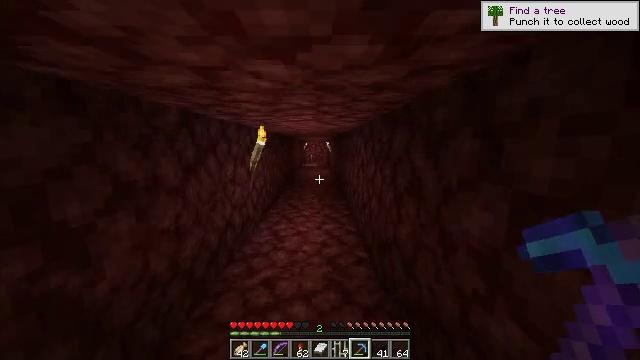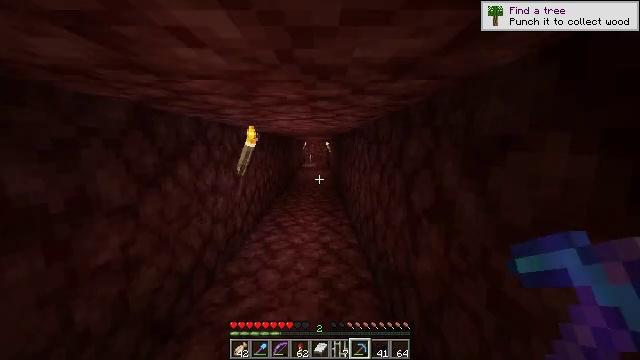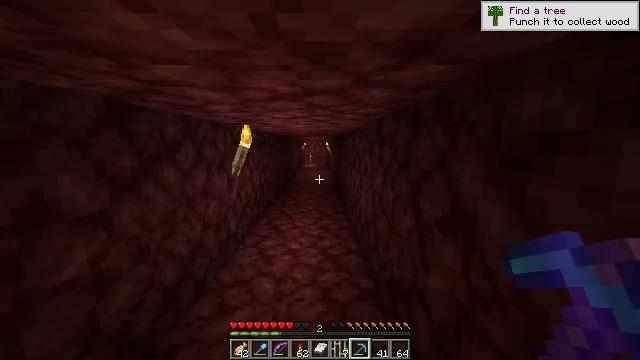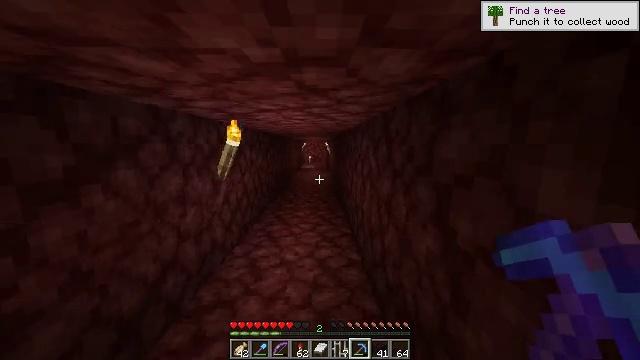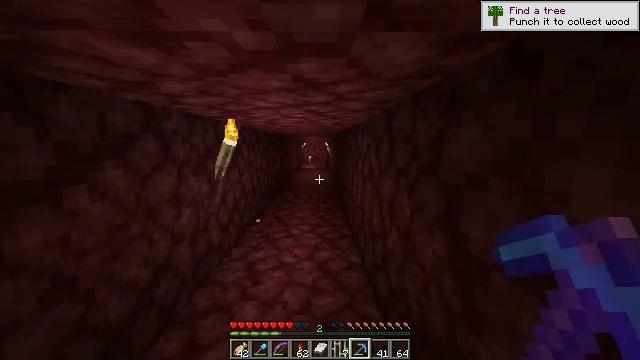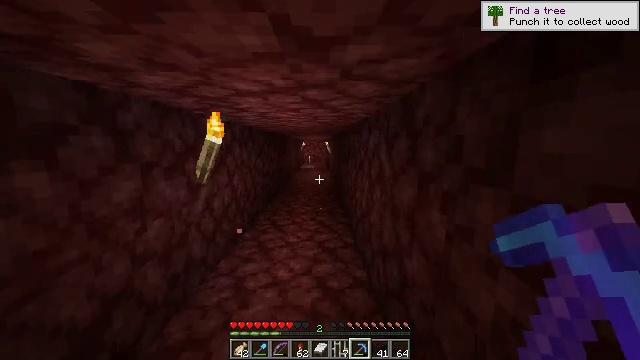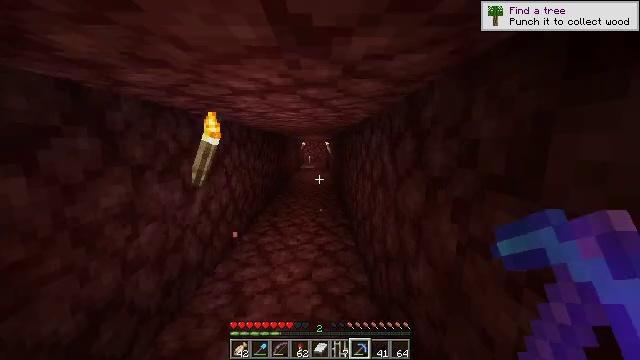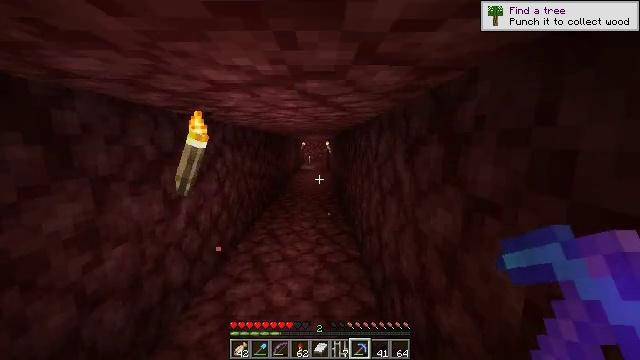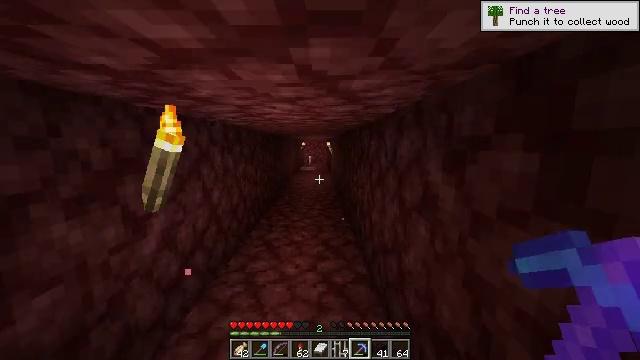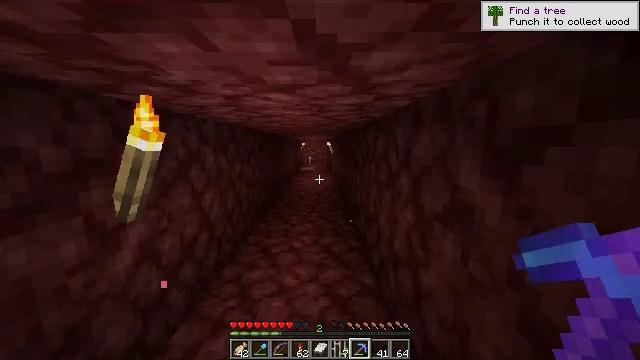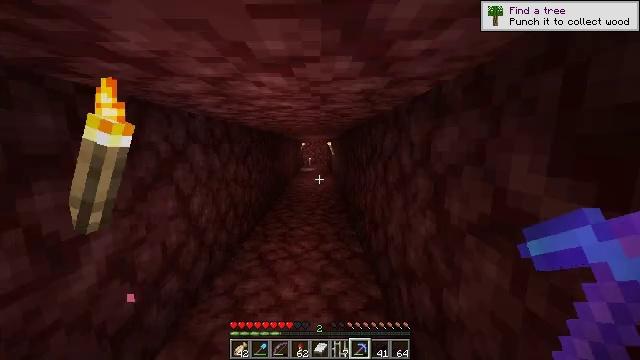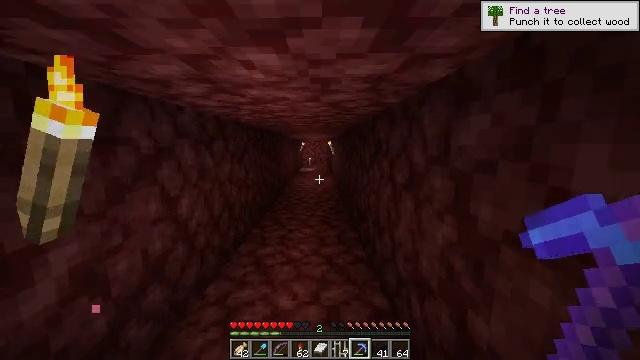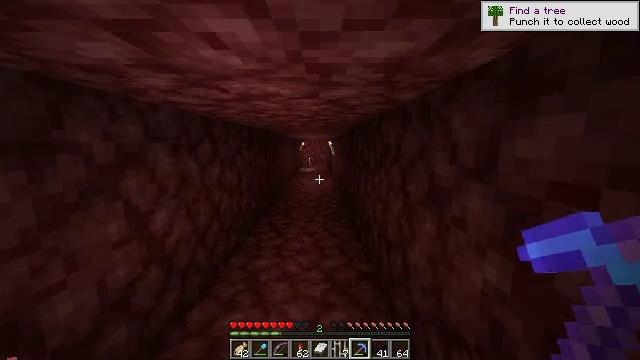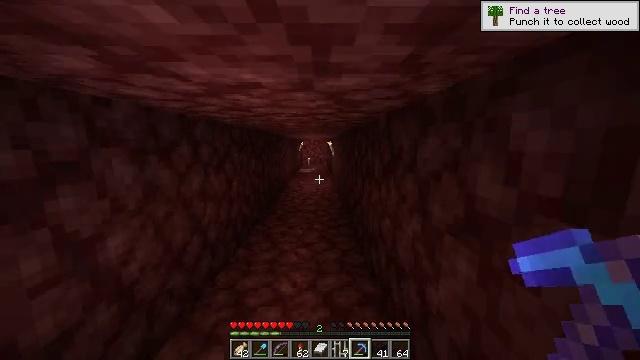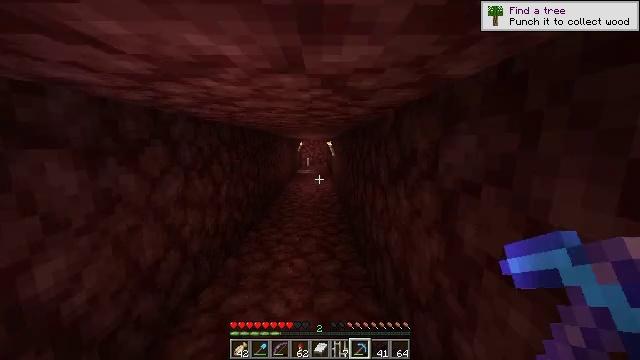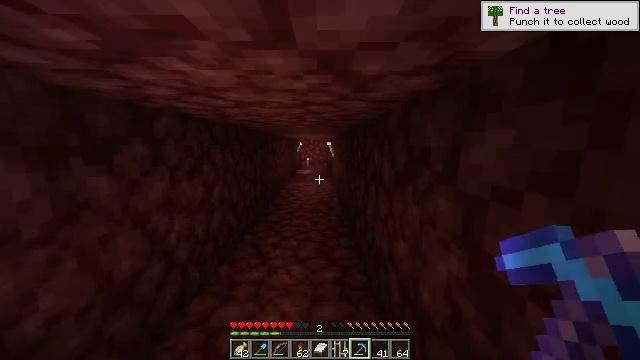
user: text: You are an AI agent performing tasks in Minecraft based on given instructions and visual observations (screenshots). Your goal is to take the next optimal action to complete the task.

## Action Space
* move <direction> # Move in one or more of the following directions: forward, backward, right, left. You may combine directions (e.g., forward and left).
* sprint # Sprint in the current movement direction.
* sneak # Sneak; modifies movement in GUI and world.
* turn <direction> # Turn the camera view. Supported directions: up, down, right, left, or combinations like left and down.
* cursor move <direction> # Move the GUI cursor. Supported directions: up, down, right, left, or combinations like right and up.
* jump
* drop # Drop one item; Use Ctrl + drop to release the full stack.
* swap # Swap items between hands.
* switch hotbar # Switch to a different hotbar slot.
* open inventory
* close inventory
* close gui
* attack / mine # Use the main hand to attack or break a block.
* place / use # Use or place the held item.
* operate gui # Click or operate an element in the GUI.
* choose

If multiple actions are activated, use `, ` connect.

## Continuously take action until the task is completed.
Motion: motion action
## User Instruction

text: Attack the nether bricks to collect them.
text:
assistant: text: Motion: move forward
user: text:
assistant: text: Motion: move forward
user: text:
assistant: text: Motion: move forward
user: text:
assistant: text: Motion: move forward
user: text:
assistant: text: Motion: move forward
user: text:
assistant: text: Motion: move forward
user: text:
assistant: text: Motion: move forward
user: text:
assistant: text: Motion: move forward
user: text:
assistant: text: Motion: move forward
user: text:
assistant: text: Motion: move forward
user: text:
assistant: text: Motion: move forward
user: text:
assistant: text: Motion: move forward
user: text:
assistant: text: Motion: move forward
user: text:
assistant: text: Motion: move forward
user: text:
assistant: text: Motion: move forward
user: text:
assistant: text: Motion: move forward
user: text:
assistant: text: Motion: move forward
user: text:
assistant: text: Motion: move forward
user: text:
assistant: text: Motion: move forward
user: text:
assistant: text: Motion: move forward
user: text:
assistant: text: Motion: move forward
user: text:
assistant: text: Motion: move forward
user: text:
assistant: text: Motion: move forward
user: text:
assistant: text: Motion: move forward
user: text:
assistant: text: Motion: move forward
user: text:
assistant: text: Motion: move forward
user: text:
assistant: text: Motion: move forward
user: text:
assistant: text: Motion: move forward
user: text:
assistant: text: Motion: move forward
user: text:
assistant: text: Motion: move forward